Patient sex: M
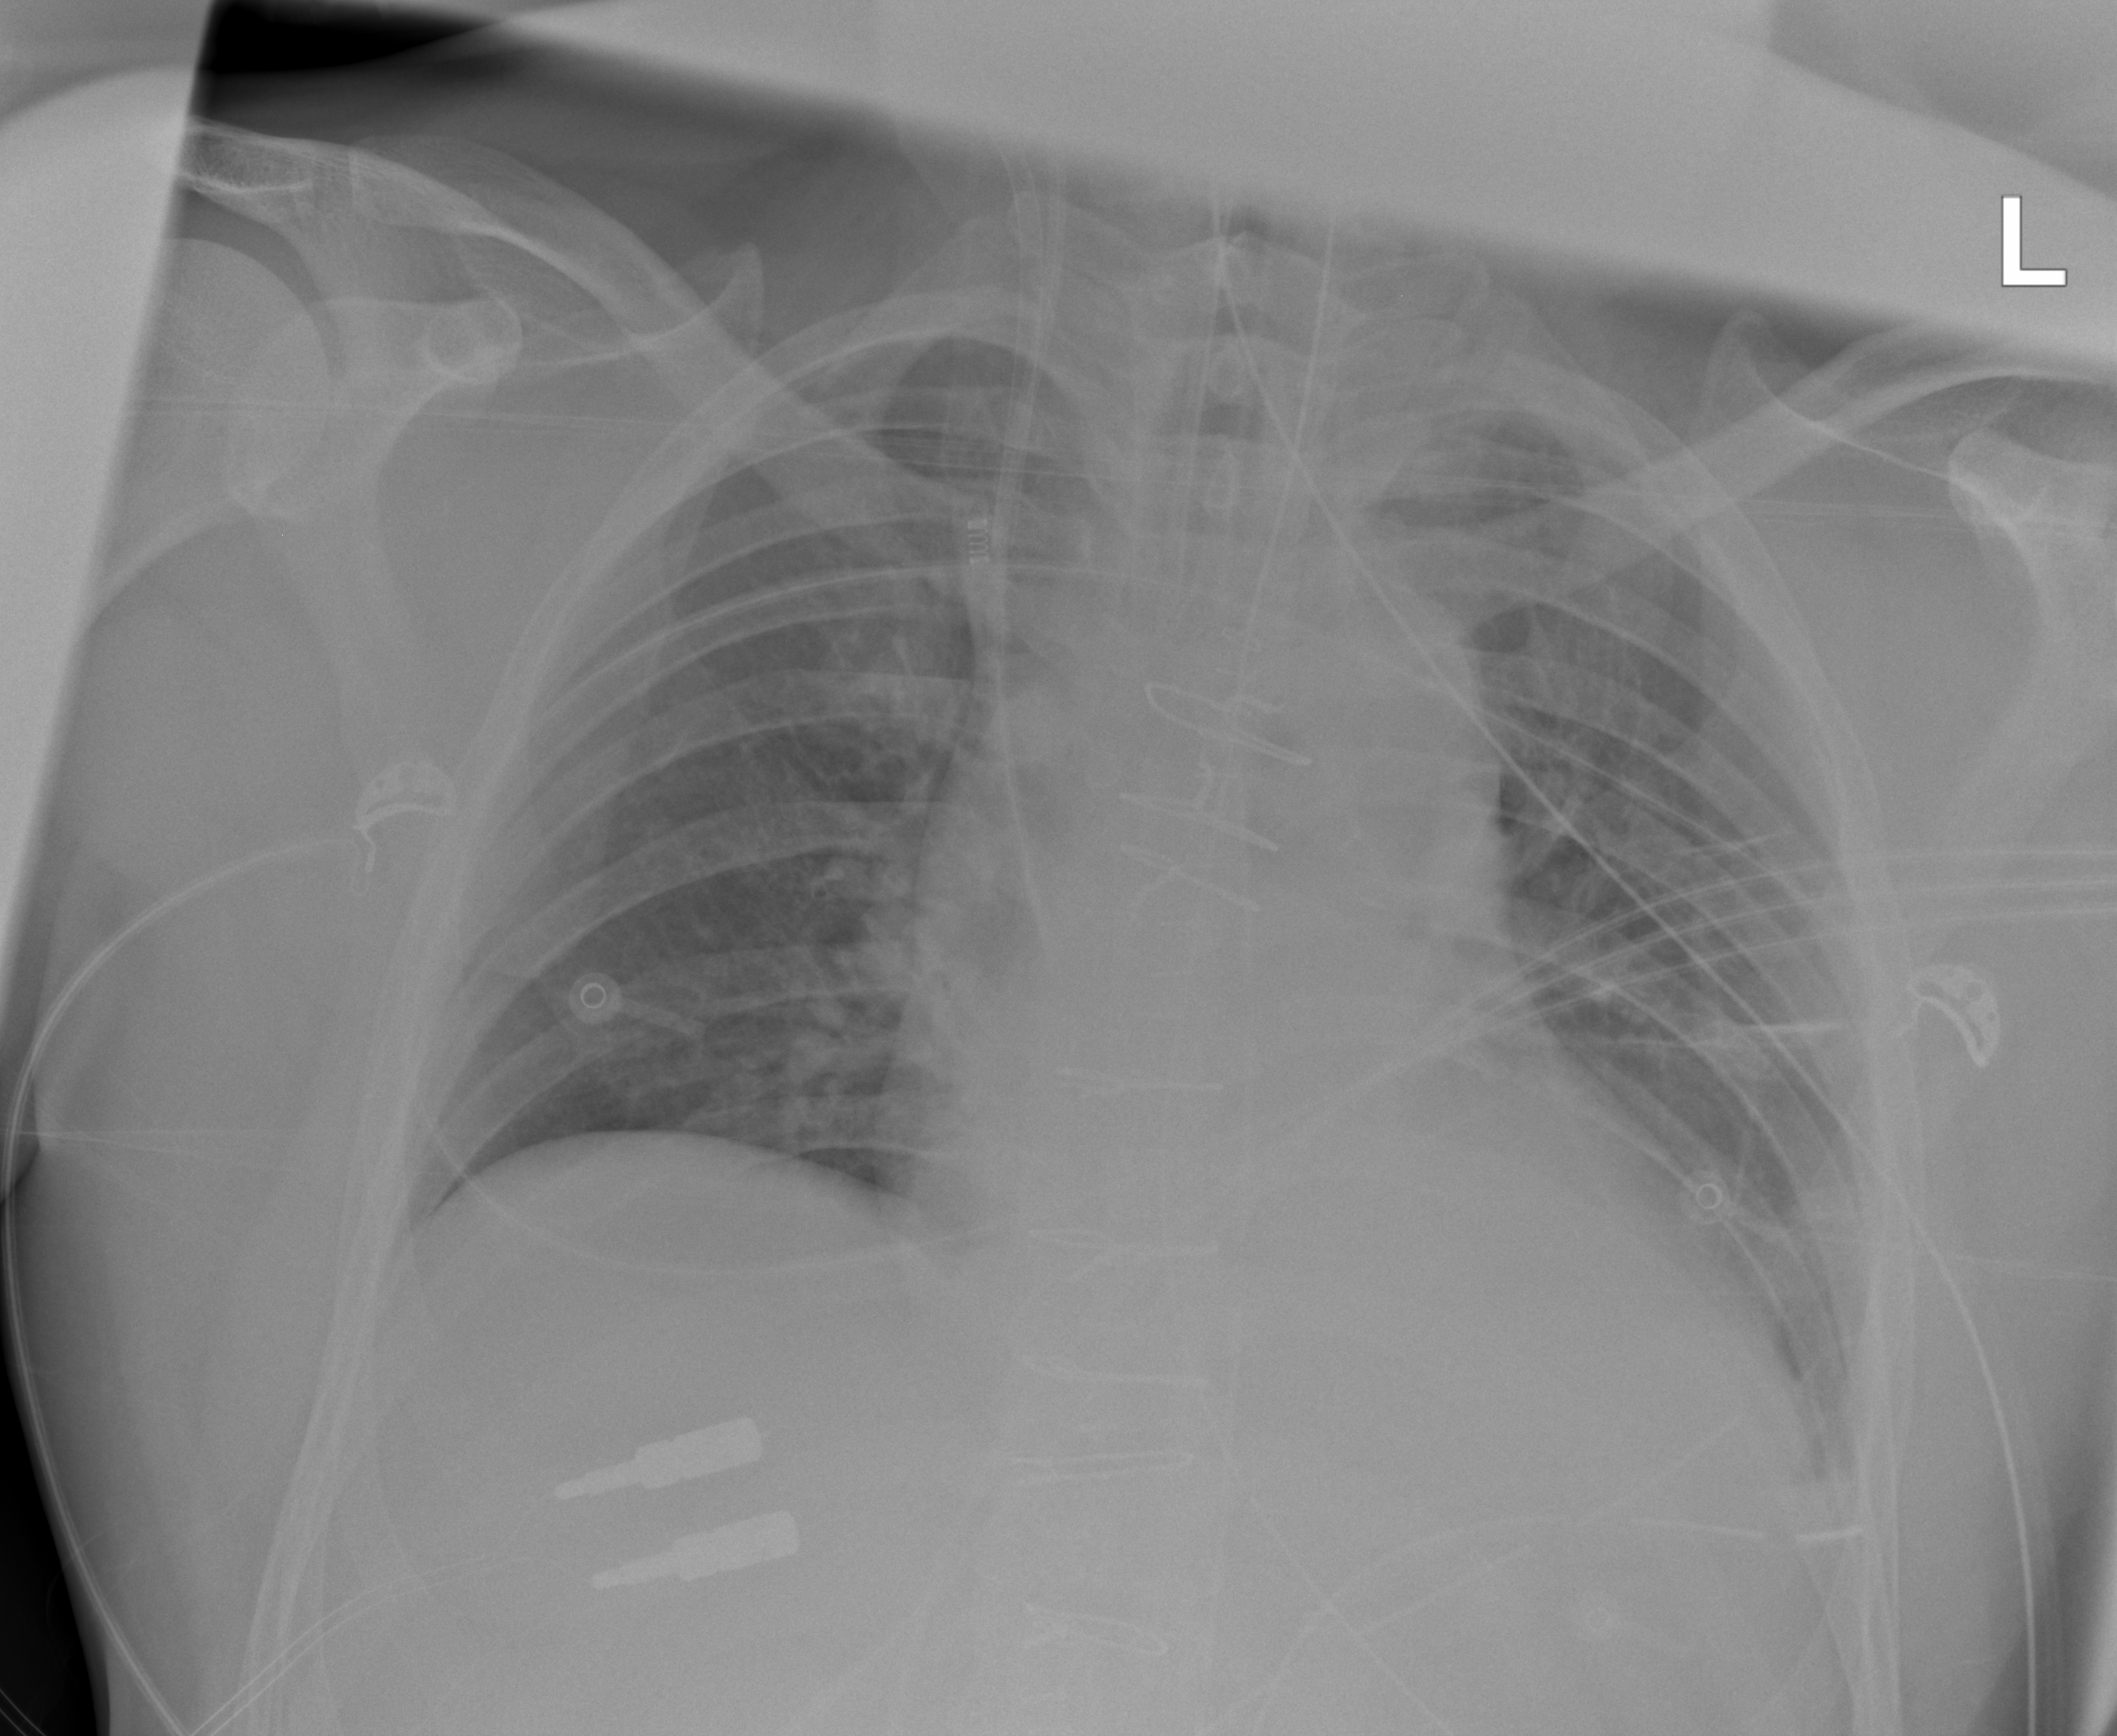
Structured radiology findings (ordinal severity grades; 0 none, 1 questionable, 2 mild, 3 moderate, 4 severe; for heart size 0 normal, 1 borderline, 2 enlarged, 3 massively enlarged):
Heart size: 0
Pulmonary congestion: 2
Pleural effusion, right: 0
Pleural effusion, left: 2
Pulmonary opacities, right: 0
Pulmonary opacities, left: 0
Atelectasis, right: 2
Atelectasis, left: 2